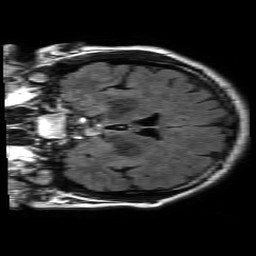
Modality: FLAIR
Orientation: coronal
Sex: female
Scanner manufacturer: philips
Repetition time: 11 s
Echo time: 0.125 s